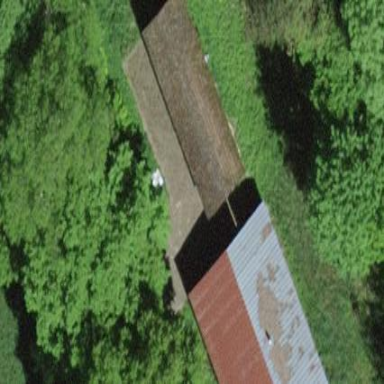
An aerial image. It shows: Cabin.